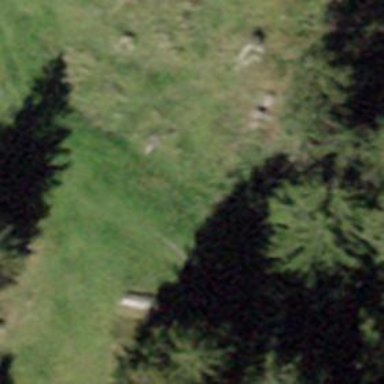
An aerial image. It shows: Bench.